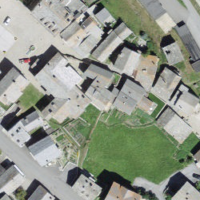
EUNIS habitat code: 54
Species observed at this site:
Argyranthemum frutescens